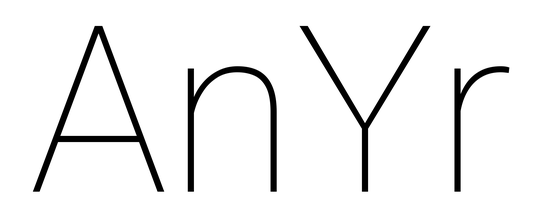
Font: Roboto_Thin